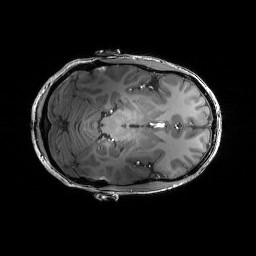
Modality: T1w
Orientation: axial
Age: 31
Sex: female
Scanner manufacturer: siemens
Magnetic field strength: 6.98 T
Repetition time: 2.37 s
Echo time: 0.00231 s